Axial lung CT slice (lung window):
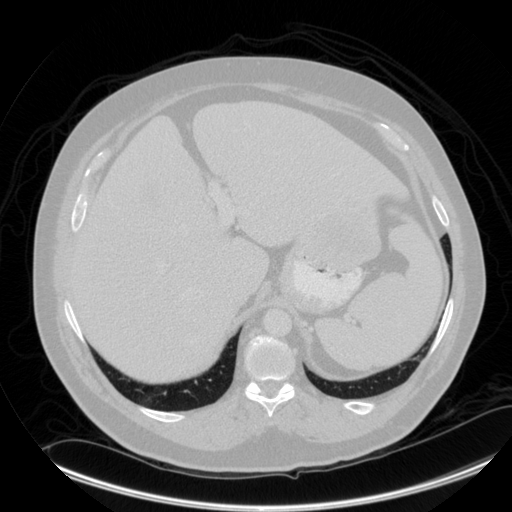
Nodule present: no